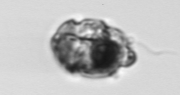
Label: Proterythropsis